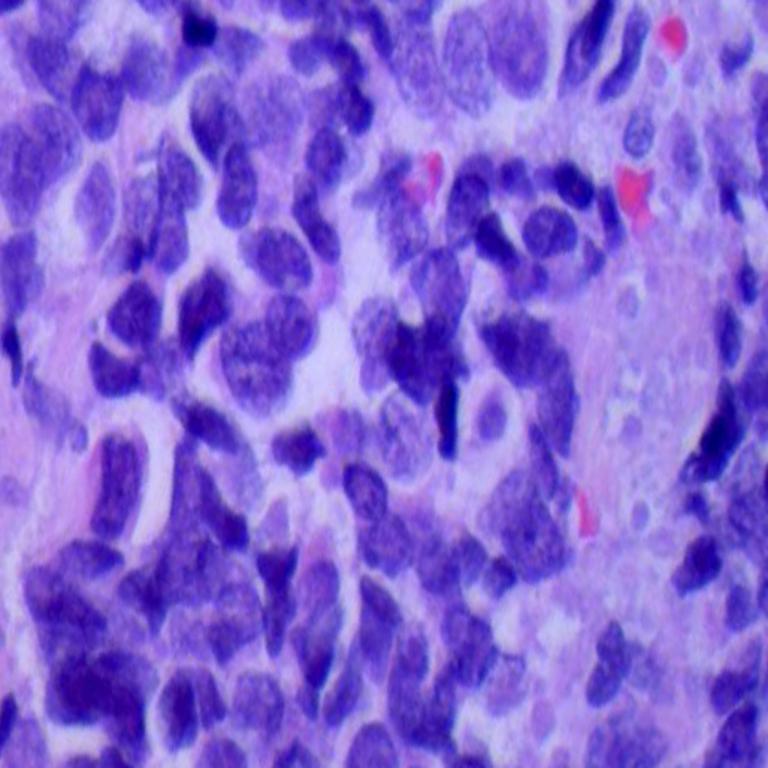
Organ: lung
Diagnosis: squamous carcinomas